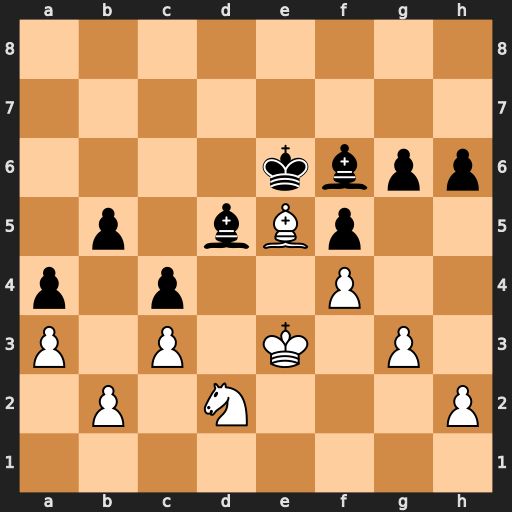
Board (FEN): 8/8/4kbpp/1p1bBp2/p1p2P2/P1P1K1P1/1P1N3P/8
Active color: w
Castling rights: -
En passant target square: -
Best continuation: Bxf6 Kxf6 Kd4